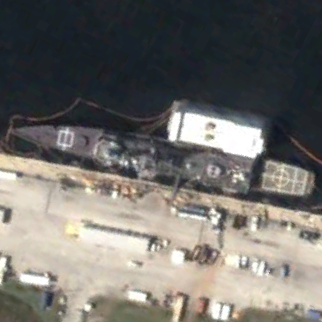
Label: cruiser